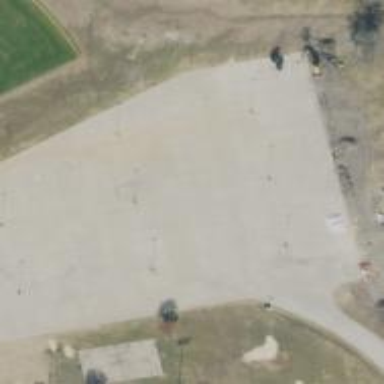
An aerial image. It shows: Concrete parking area.